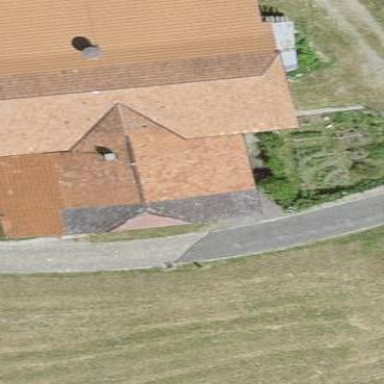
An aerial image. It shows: Farm building with half-hipped roof shape.